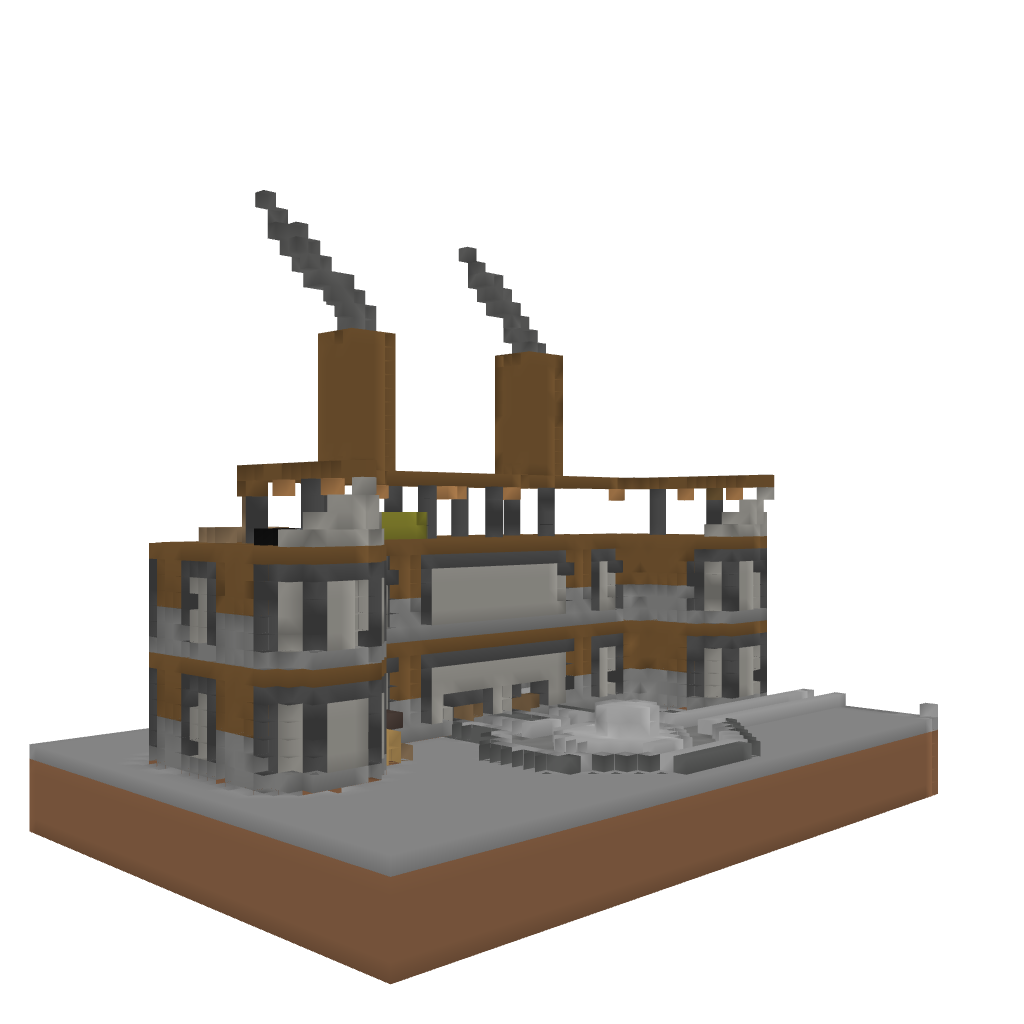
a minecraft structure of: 3 Story Mansion. Rustic style. |live on IP in post|